Question: I have a Grayscale 'TIF' image which I've read as a numpy array which is 2D
The pixel intensities ranging from 17 to 317 in my 2D array.
I have two challenges
1. convert this 2D array into RGB image
2. scale the pixel intensities (between 17 to 317) to RGB values and show the Gray scale image as RGB color image

I unfortunately cannot use Opencv and Matplotlib as the end product on which I am working does not support these
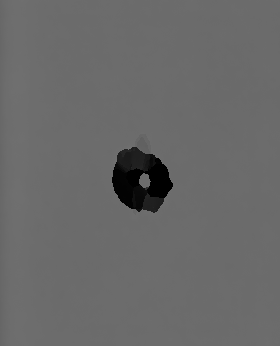
Answer: It seems to me that there are 3 aspects to your question:
- - - 'matplotlib'
---
So, to create a colormap, we need a list of 256 RGB values in which
we can lookup any greyscale value and find the colour we want to show it as. I understand you can't use 'matplotlib' in production, but you can grab a colormap or two from there on some other machine and copy it to your production machine. So, let's do that. We'll take the 'viridis' colormap:
'''
#!/usr/bin/env python3
import numpy as np
from matplotlib import cm
# Get 256 entries from "viridis" or any other Matplotlib colormap
colmap = cm.get_cmap('viridis', 256)
# Make a Numpy array of the 256 RGB values
# Each line corresponds to an RGB colour for a greyscale level
np.savetxt('cmap.csv', (colmap.colors[...,0:3]*255).astype(np.uint8), fmt='%d', delimiter=',')
'''
If we look at that file '"cmap.csv"', it has 256 lines and starts like this:
'''
68,1,84
68,2,85
68,3,87
69,5,88
69,6,90
69,8,91
70,9,92
...
...
'''
That means anywhere we see '0' in the greyscale image, we actually colour the pixel 'rgb(68,1,86)'. Anywhere we see '1' in the greyscale it maps to 'rgb(68,2,85)'. Presumably you can copy that file to your production machine and you can choose any one of 'Matplotlib's <URL>.
---
Regarding scaling, you have posted an 8-bit PNG image with a range of 0..117 rather than a 16-bit TIFF image with a range of 17..317, so that is not most helpful. Also, you have not said how you plan to read a TIFF on a system that doesn't have or , so I don't know whether you have or plan to use <URL>.
Instead then, I will create a dummy 32x32 image with a range of 17..317 like this:
'''
grey = np.random.randint(17,318, (32,32))
'''
That looks like this:
'''
array([[244, 75, 237, ..., 154, 190, 70],
[286, 247, 158, ..., 150, 267, 124],
[170, 305, 237, ..., 126, 111, 236],
...,
[163, 292, 184, ..., 24, 253, 177],
[314, 34, 36, ..., 87, 316, 182],
[258, 153, 278, ..., 189, 57, 196]])
'''
If we now want to scale that from the range 17..317 into the range 0..255, we can use:
'''
rescaled = ((grey.astype(float) - grey.min())*255/(grey.max() - grey.min())).astype(np.uint8)
'''
which gives us this:
'''
array([[192, 49, 187, ..., 116, 147, 45],
[228, 195, 119, ..., 113, 212, 90],
[130, 244, 187, ..., 92, 79, 186],
...,
[124, 233, 141, ..., 5, 200, 136],
[252, 14, 16, ..., 59, 254, 140],
[204, 115, 221, ..., 146, 34, 152]], dtype=uint8)
'''
---
Looking up can be done by loading the CSV file containing our colourmap, and taking the corresponding elements from the colormap as indexed by your greyscale values in the range 0...255:
'''
#!/usr/bin/env python3
import numpy as np
from PIL import Image
# Load image as greyscale and make into Numpy array
grey = np.array(Image.open('TdoGc.png').convert('L'))
# Load RGB LUT from CSV file
lut = np.loadtxt('cmap.csv', dtype=np.uint8, delimiter=',')
# Make output image, same height and width as grey image, but 3-channel RGB
result = np.zeros((*grey.shape,3), dtype=np.uint8)
# Take entries from RGB LUT according to greyscale values in image
np.take(lut, grey, axis=0, out=result)
# Save result
Image.fromarray(result).save('result.png')
'''
<URL>
If you scale your greyscale image to the full range after reading, using this line:
'''
grey = ((grey.astype(float) - grey.min())*255/(grey.max() - grey.min())).astype(np.uint8)
'''
You will get this:
<URL>
---
If you want to visualise your colormap, change the line above that looks like this:
'''
grey = np.array(Image.open('TdoGc.png').convert('L'))
'''
into this so that it generates a gradient (ramp) image:
'''
grey = np.repeat(np.arange(256,dtype=np.uint8).reshape(1,-1), 100, axis=0)
'''
Then you can see your colourmap:
<URL>
---
A quick hack to handle segmented linear colormaps that don't have a class variable enumerating the colours. So you can make the 'cmap.csv' file from the 'autumn' colourmap like this:
'''
import numpy as np
from matplotlib import cm
# Get "autumn" colourmap
colmap = cm.get_cmap('autumn')
# Save 256 RGB entries as CSV - one for each of grey levels 0..255
np.savetxt('cmap.csv', np.array([colmap(i/255)[:3] for i in range(256)]) * 255, fmt="%d", delimiter=',')
'''
<URL>